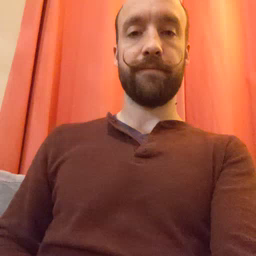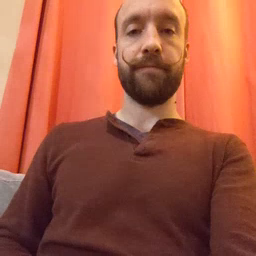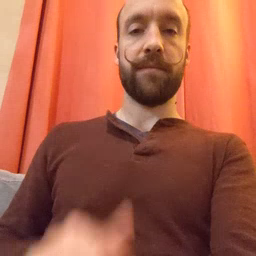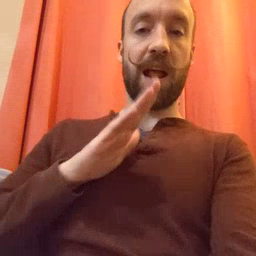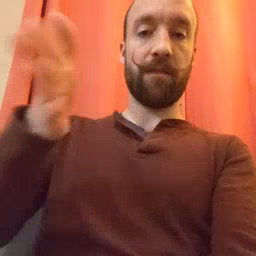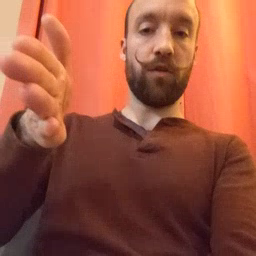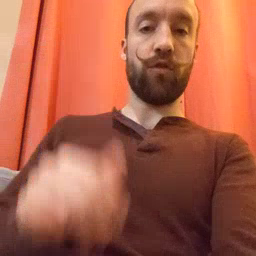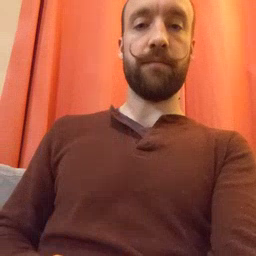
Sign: after